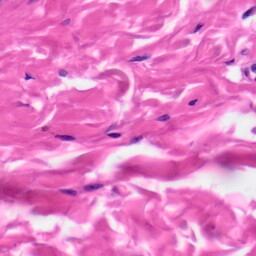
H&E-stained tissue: Skin